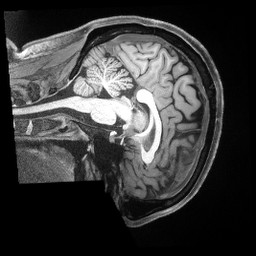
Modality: T1w
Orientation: sagittal
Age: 29
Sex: male
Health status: ill
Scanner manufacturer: siemens
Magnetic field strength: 3 T
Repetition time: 2.5 s
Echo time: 0.00181 s